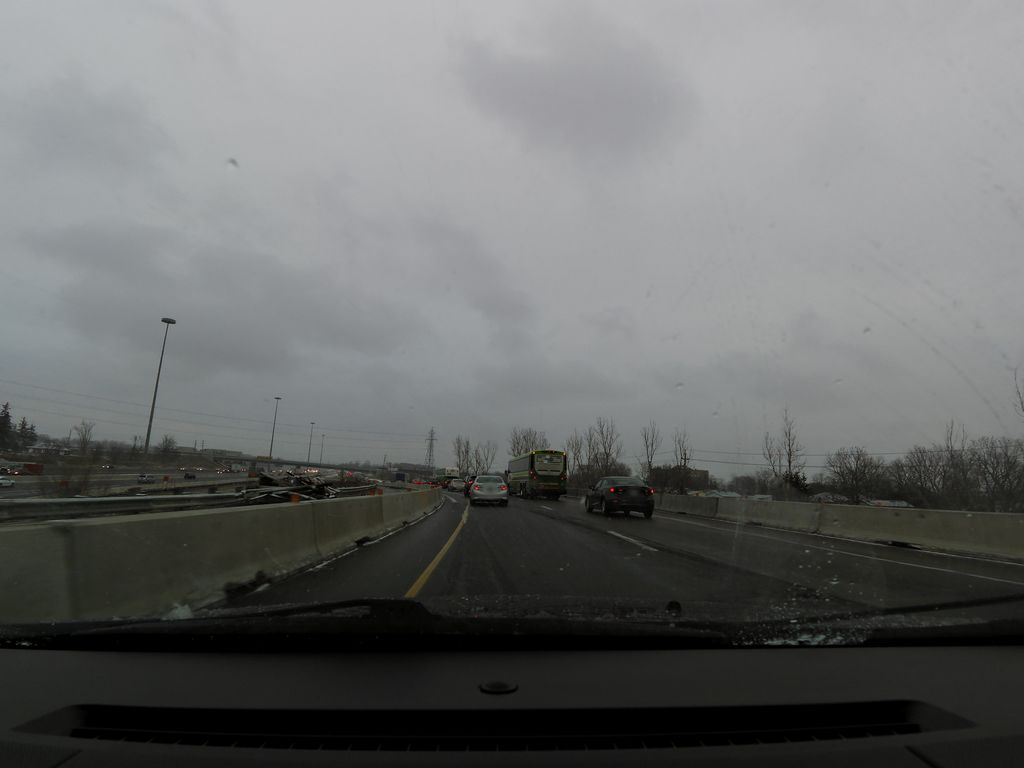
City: kitchener-waterloo